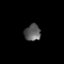
Tissue: prostate
Cell type: T cells
Senescence score: 0.3177
Nuclear area (px): 264
Mean DAPI intensity: 91.042